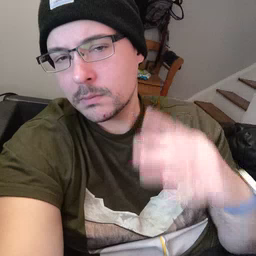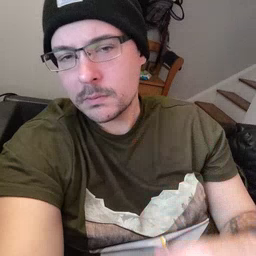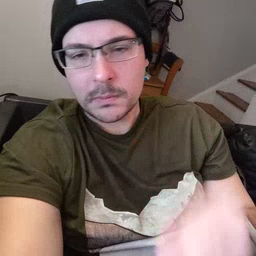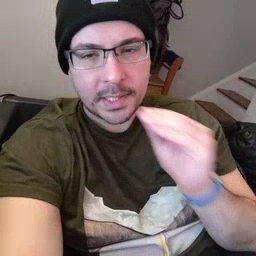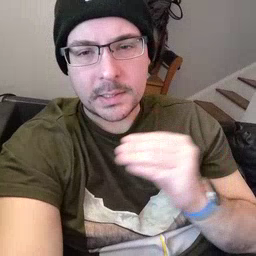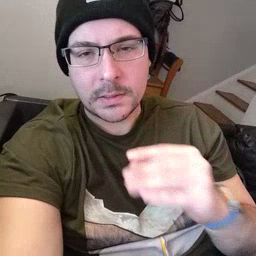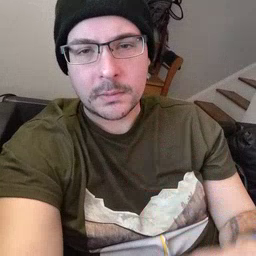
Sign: kiss